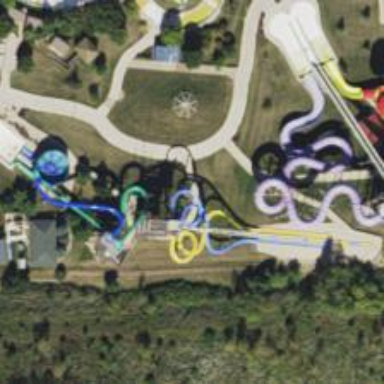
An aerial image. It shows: Water slide attraction.